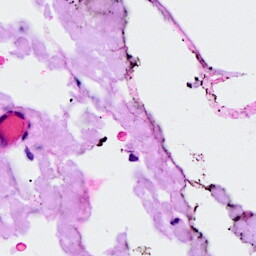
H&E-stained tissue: Breast